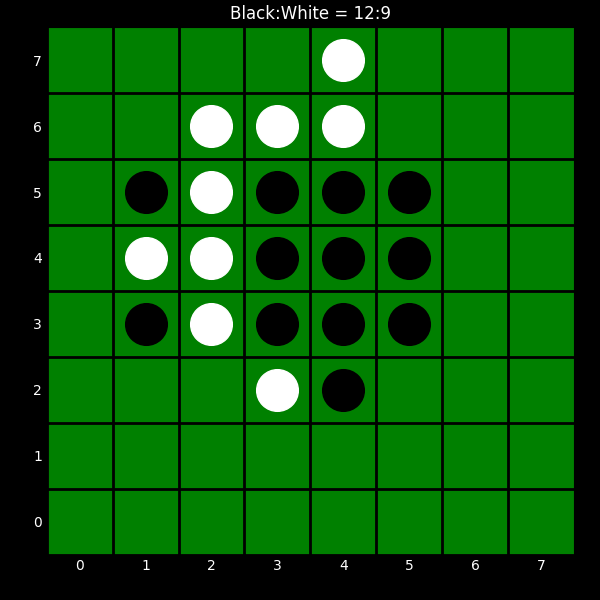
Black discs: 12
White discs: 9